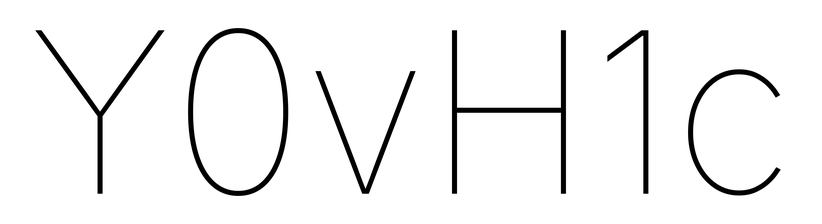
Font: Inter_Thin